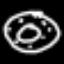
Label: donut